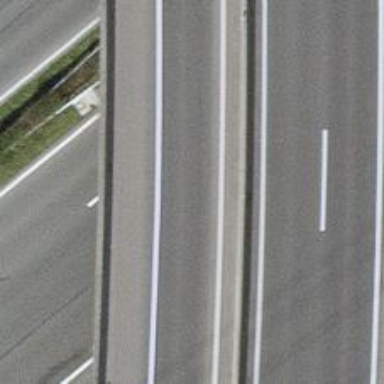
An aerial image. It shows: Viaduct bridge on asphalt motorway link.